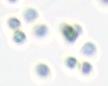
Label: Phaeocystis